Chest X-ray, AP view. Patient: 59 years old, sex F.
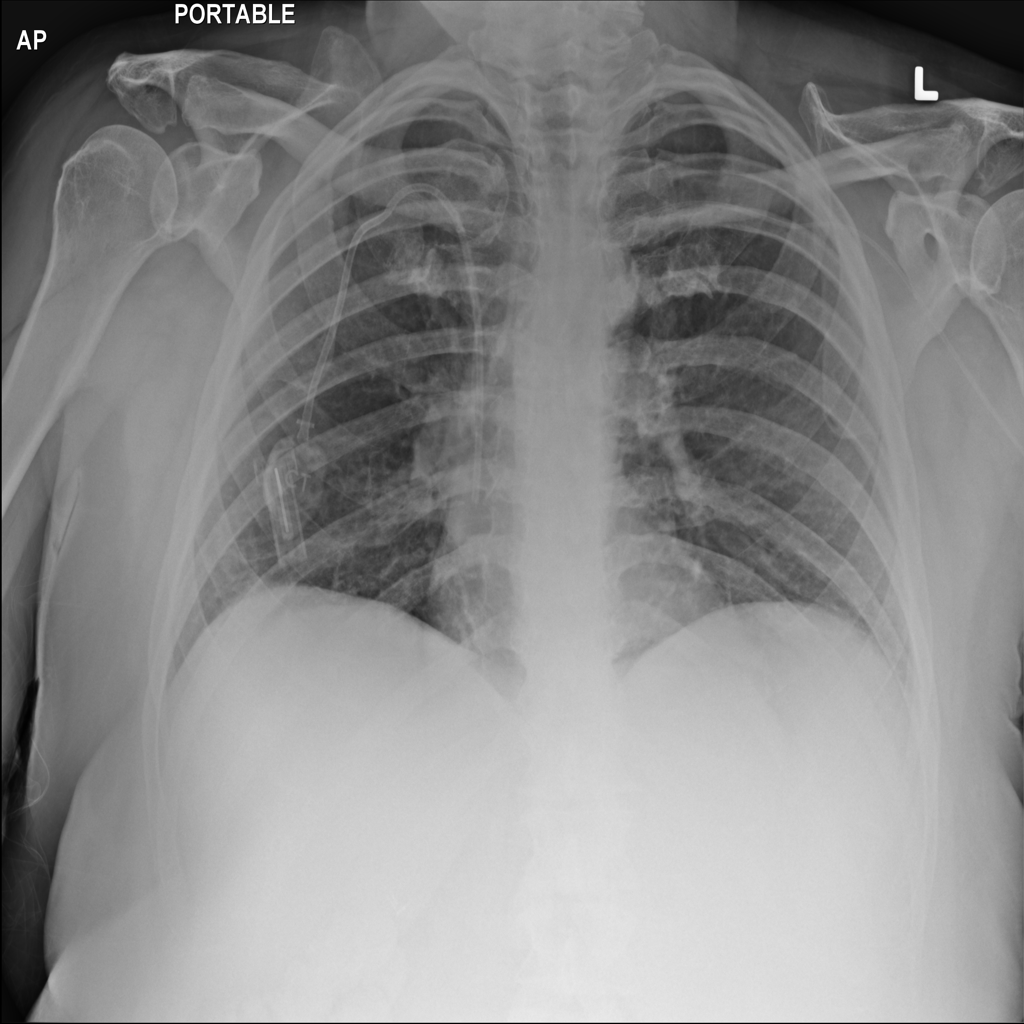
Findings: No Finding